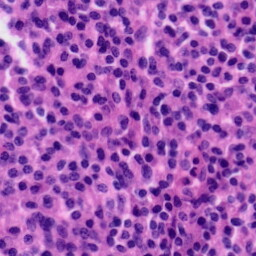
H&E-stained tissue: Tonsil